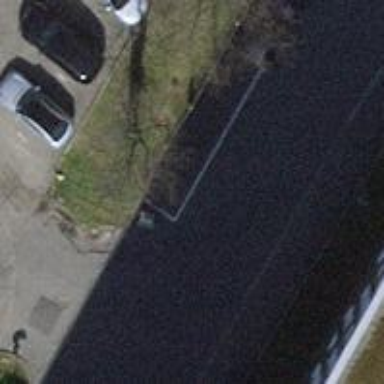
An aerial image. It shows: Concrete bollard serving as barrier.